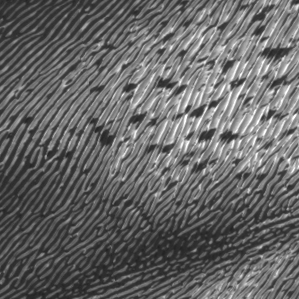
Label: frost